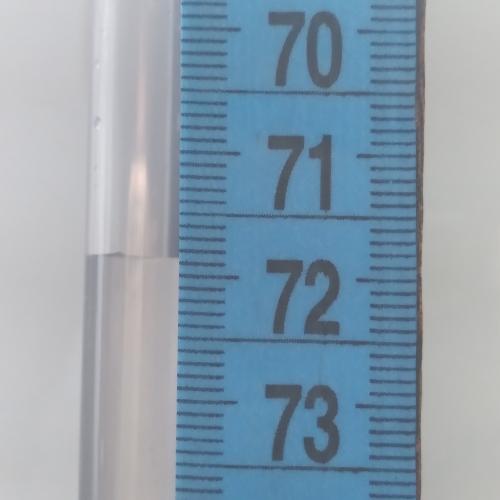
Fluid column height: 71.9 cm